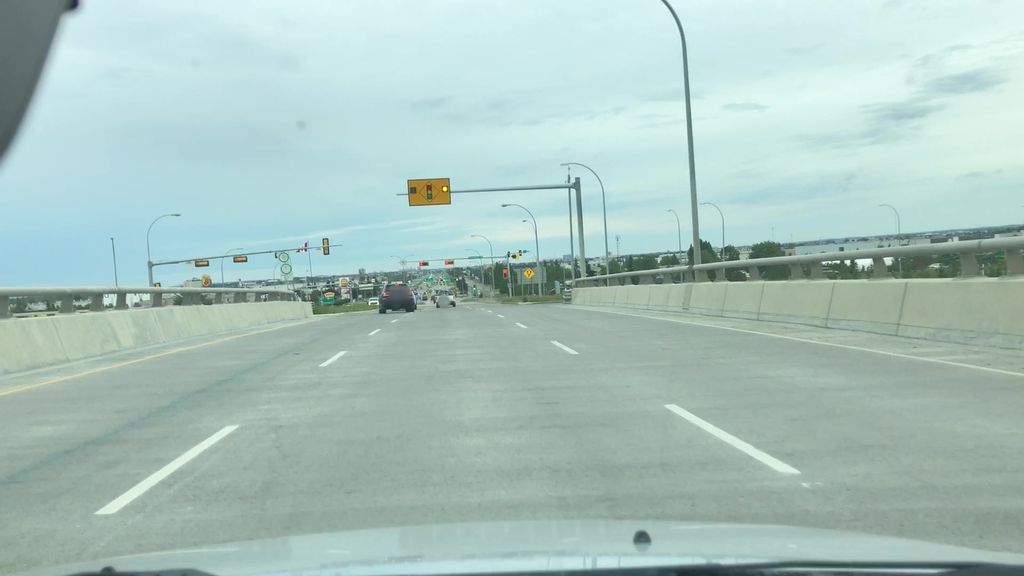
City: edmonton